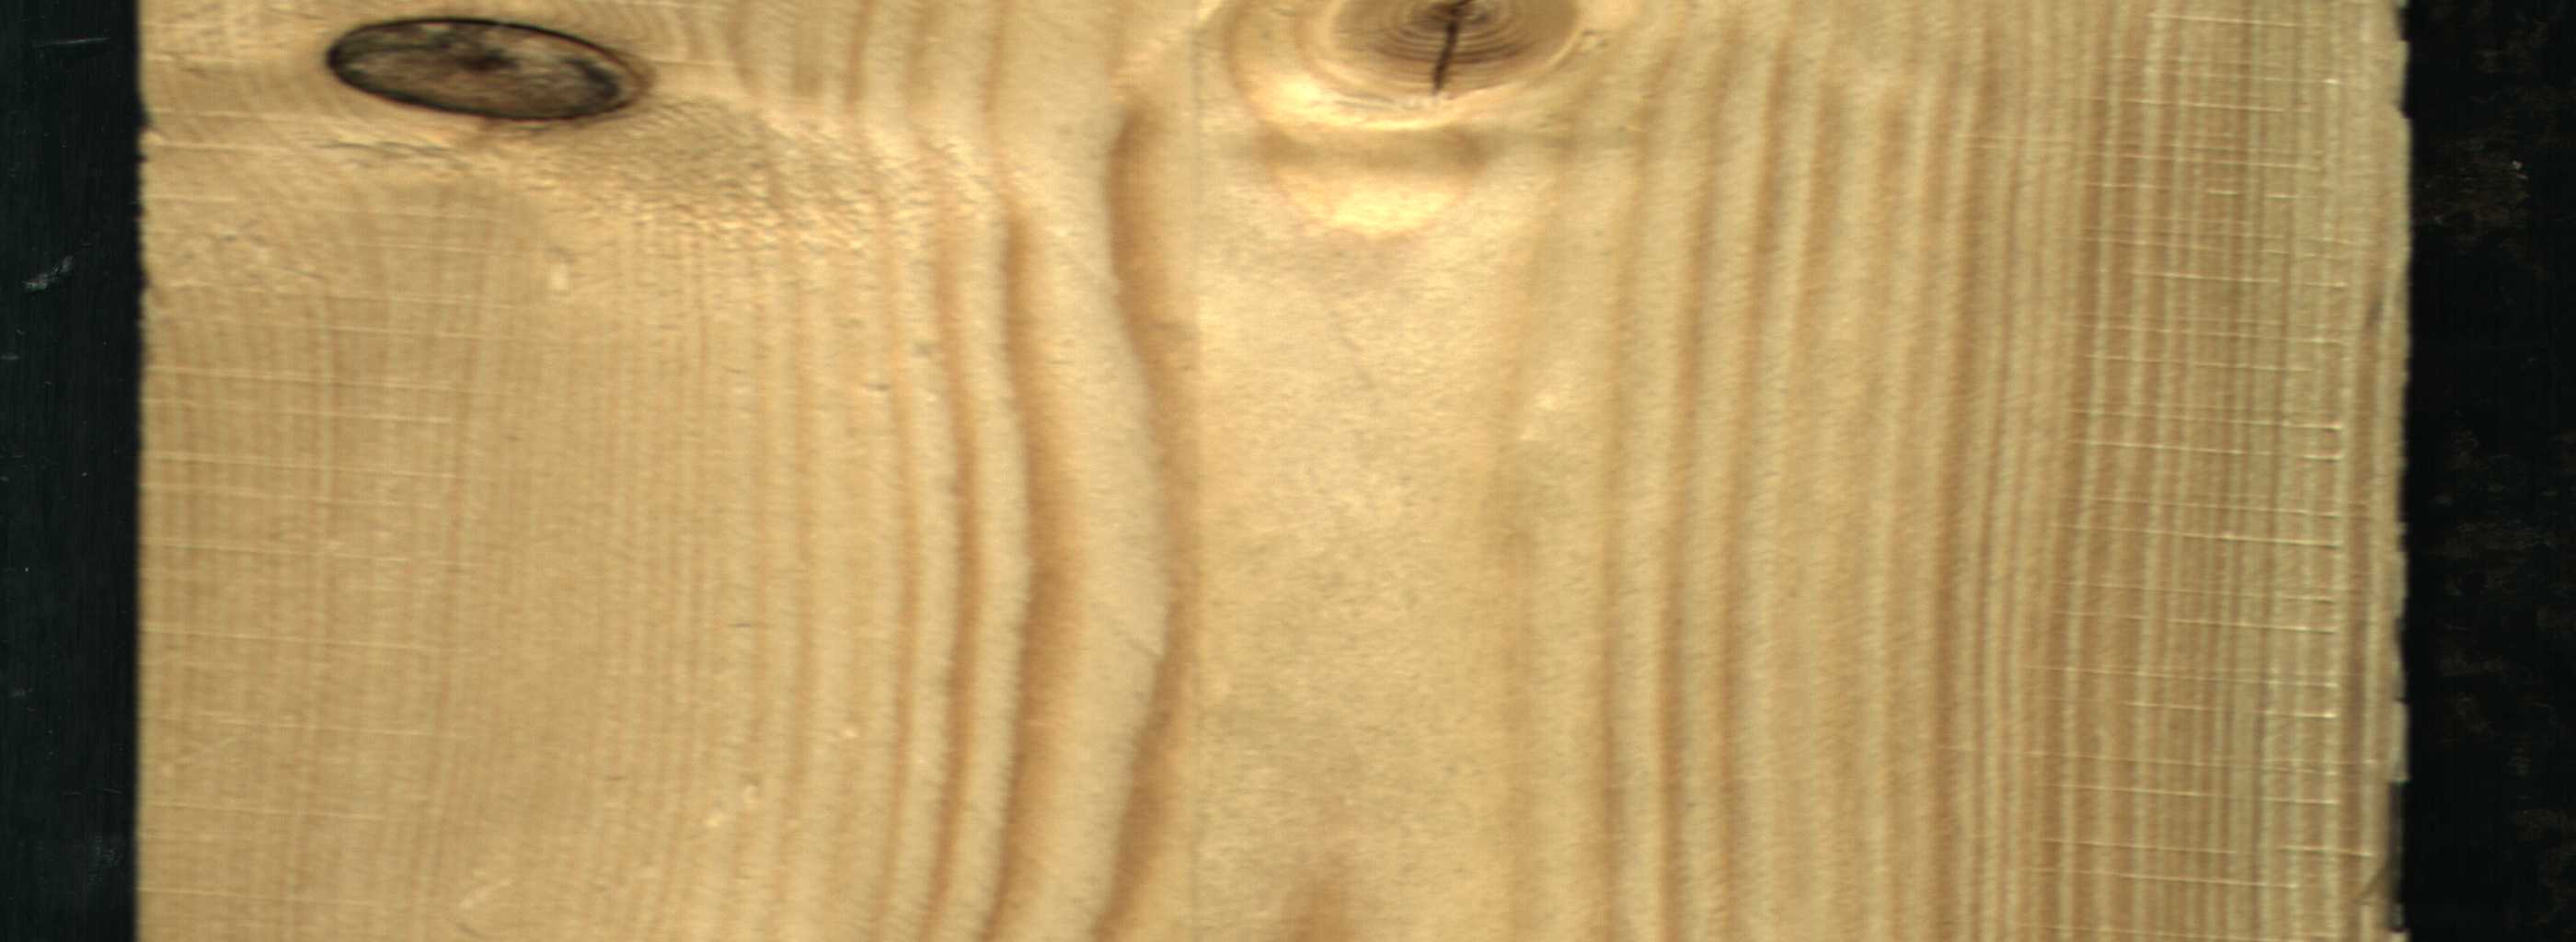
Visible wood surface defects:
knot_with_crack
Dead_Knot